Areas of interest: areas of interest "People's Bank of China (Yancheng City Branch)"
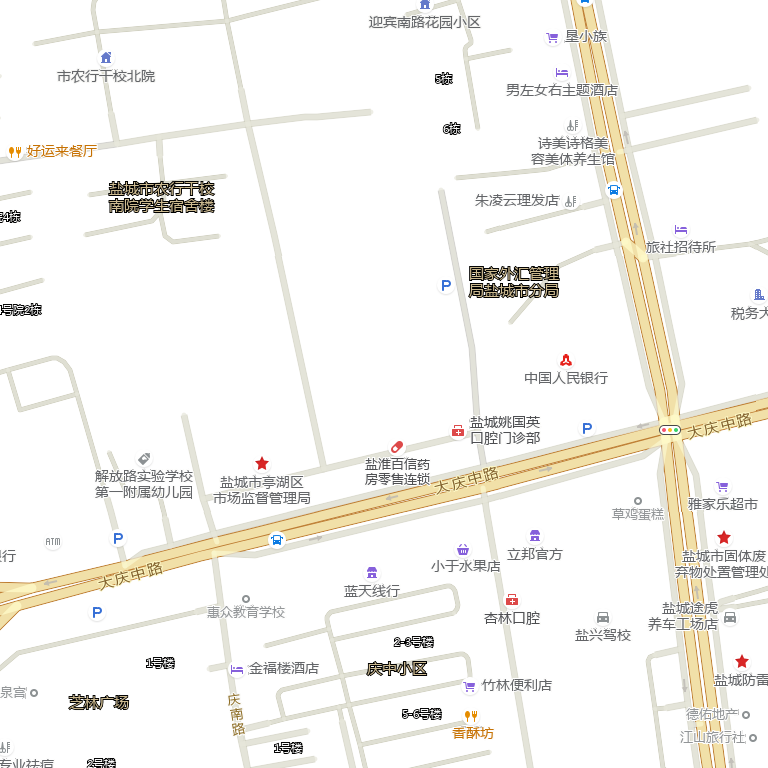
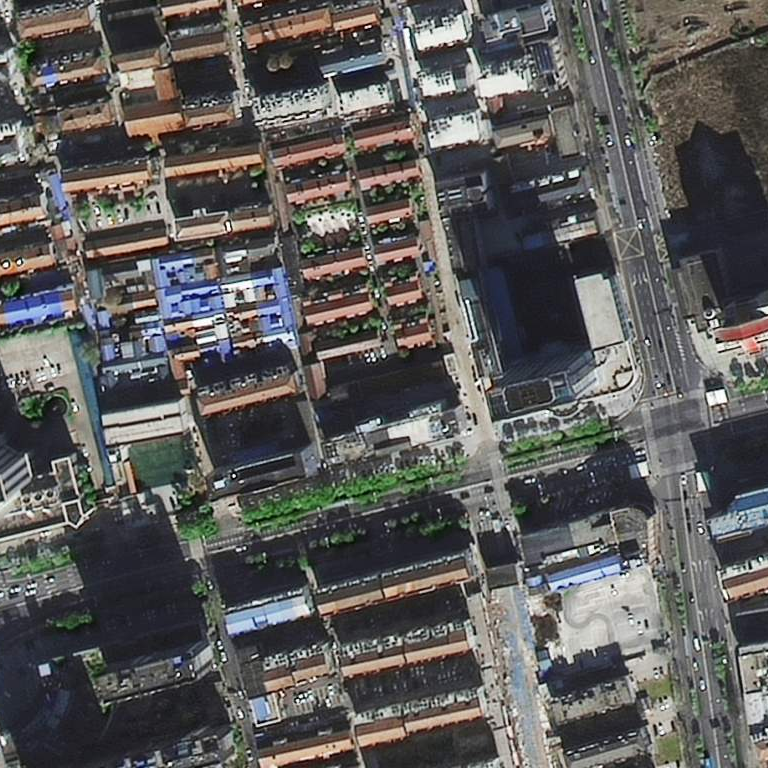